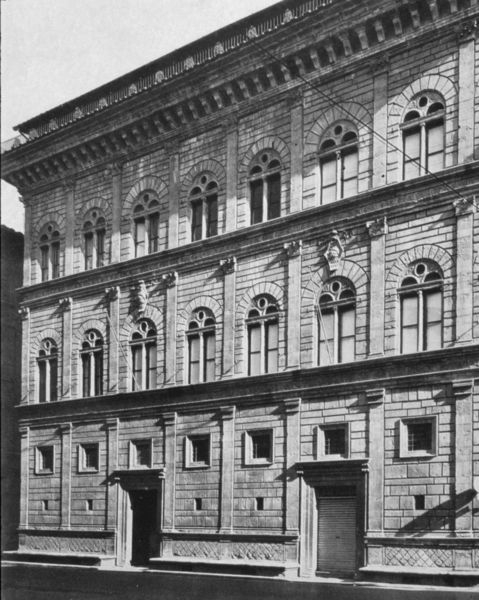
Titel: Palazzo Ruccelai (Fassade)
Künstler: Leone Battista Alberti
Standort: Firenze
Institution: Palazzo Ruccelai
Schlagwörter: dunkel, himmel, schatten, weiß, stadt, fenster, hell, licht, schwarz, strasse, tür, dach, gebäude, haus, weg, architektur, sockel, stein, steine, gitter, front, renaissance, schräg, ecke, leiste, bogen, fassade, italien, türen, mauer, pilaster, rundbogen, foto, fotografie, photographie, bögen, eingang, palast, palazzo, schwarz-weiss, seite, rom, kapitell, photo, quadrate, rustika, sims, gesims, simse, rundbögen, etagen, dorisch, korinthisch, vordach, stockwerke, klassizistisch, quadratisch, flachdach, fußweg, rundbogenfenster, säulenordnung, rustica, dachfirst, bogenfenster, gliederung, gebälck, drei stockwerke, neoromanik, simms, leitung, oto, architecktur, ionsich, korrinthisch, palzzo ruccelai, wußweg, fensterrundbögen